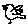
Label: bird